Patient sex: F
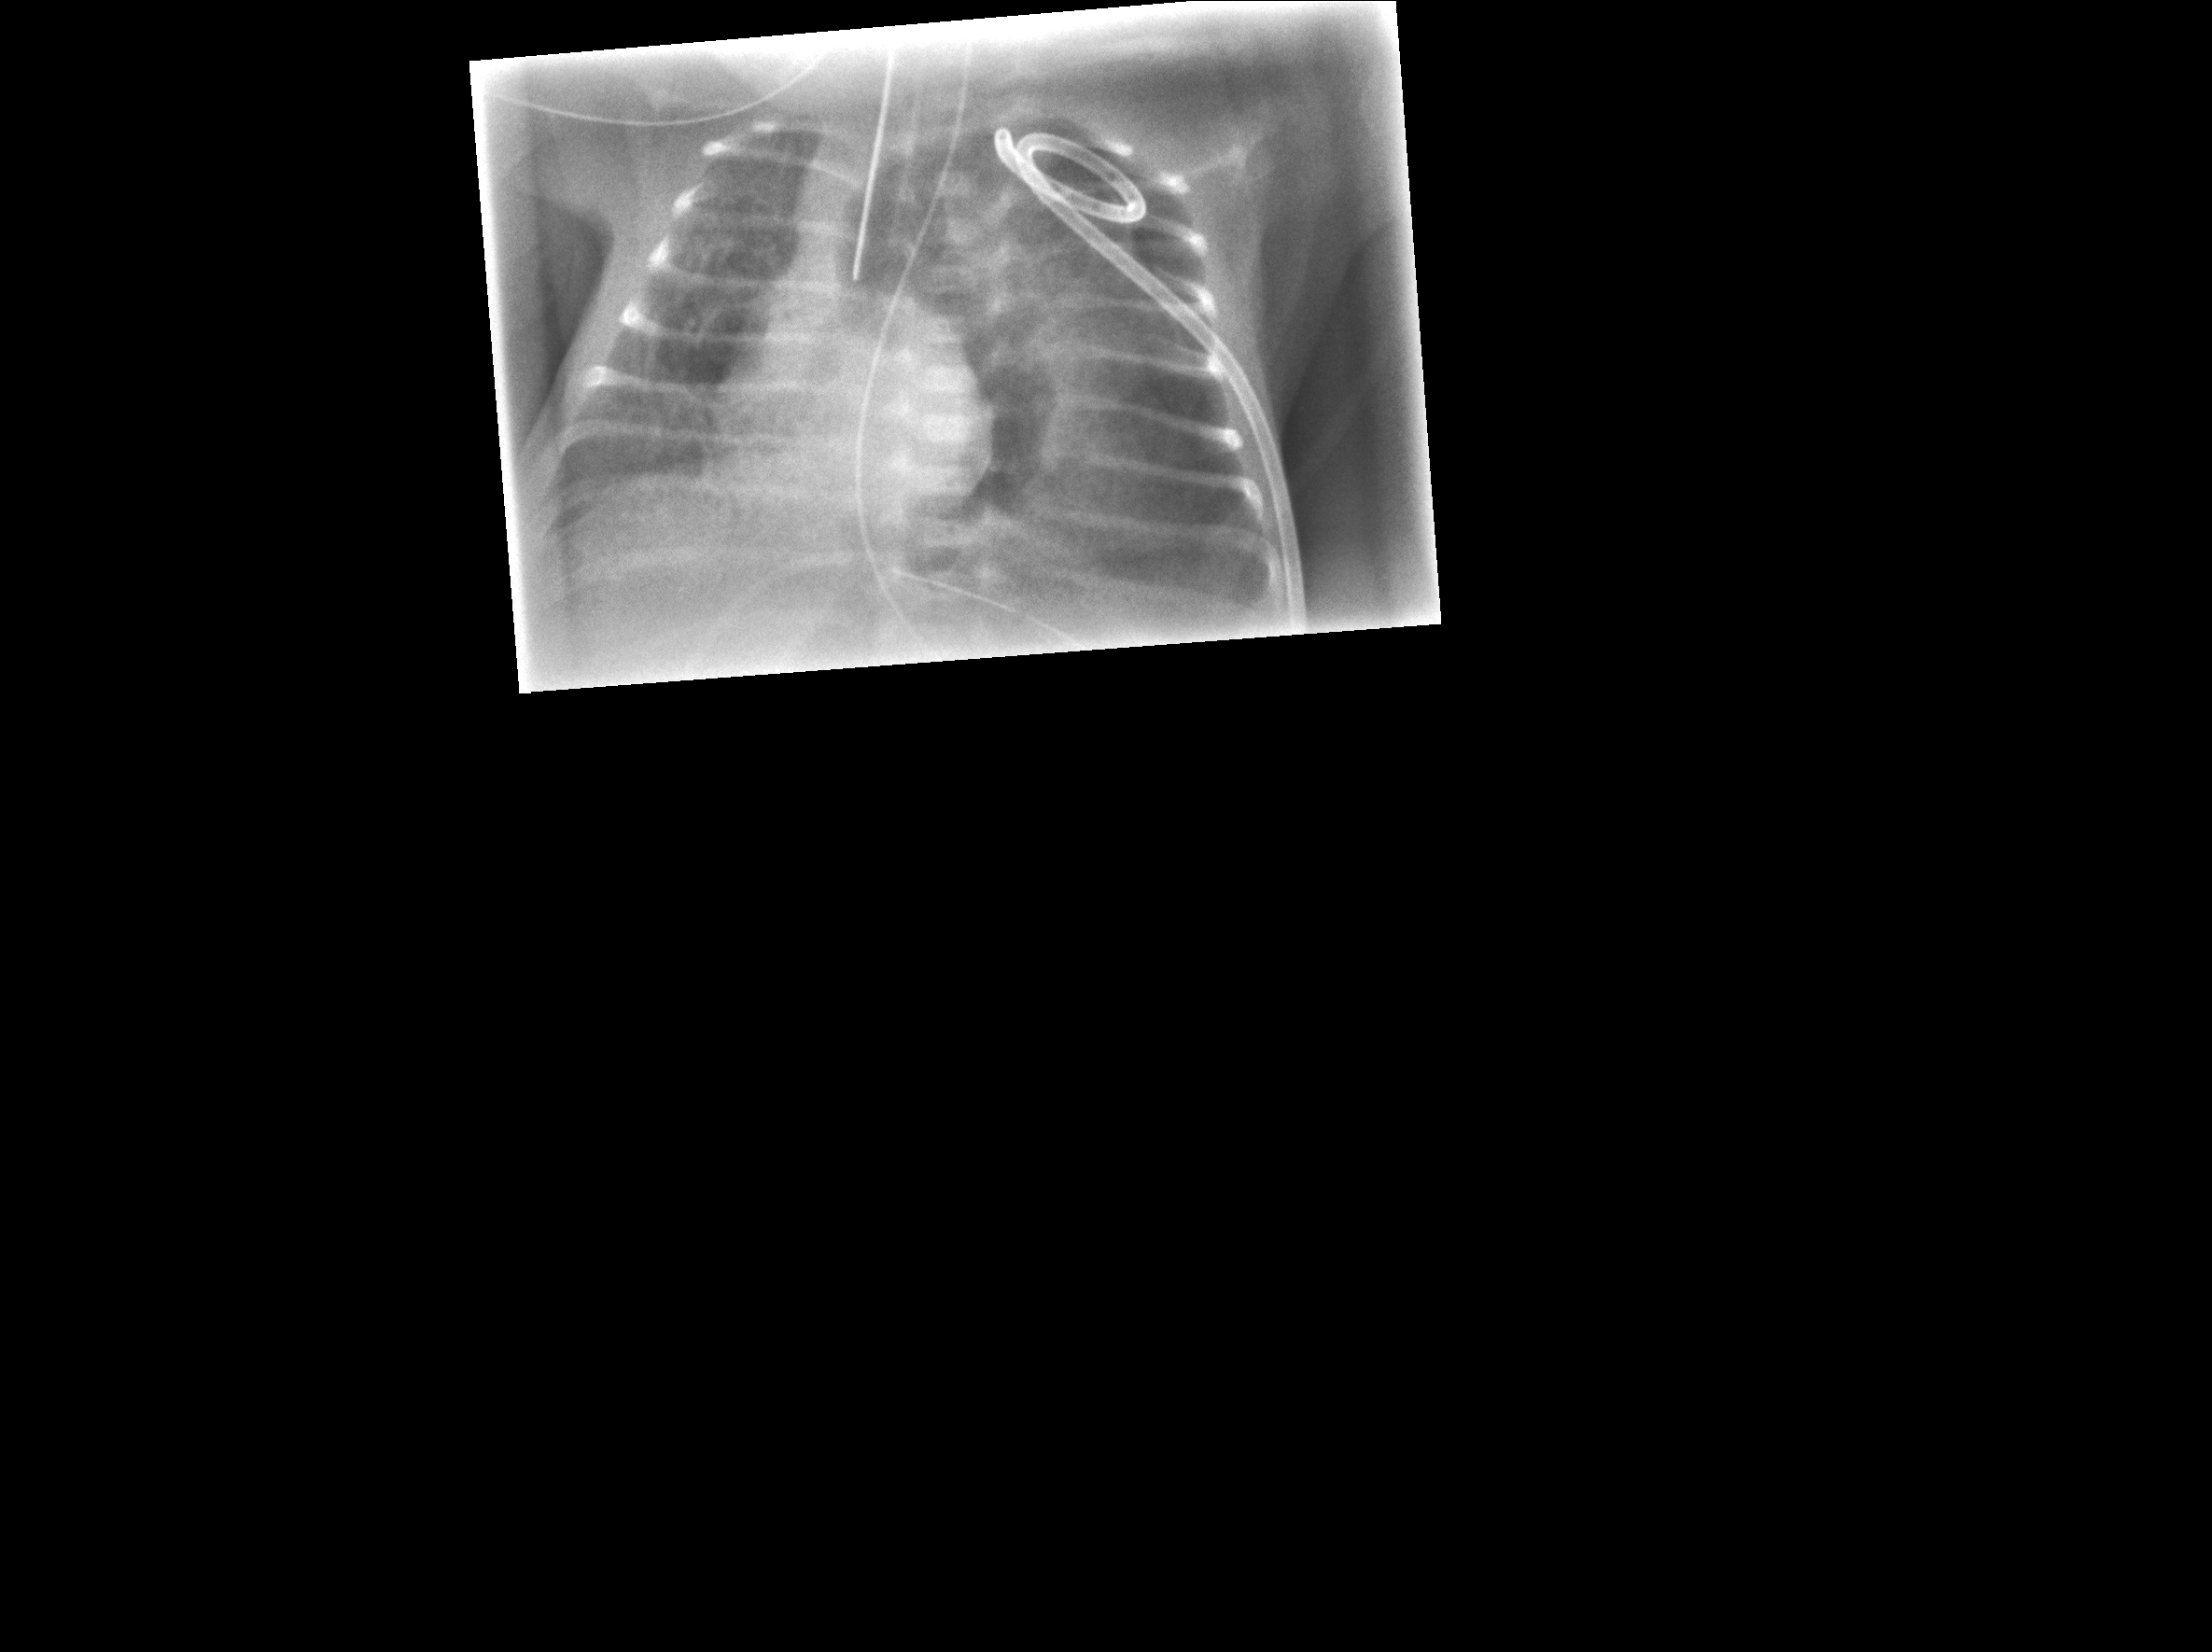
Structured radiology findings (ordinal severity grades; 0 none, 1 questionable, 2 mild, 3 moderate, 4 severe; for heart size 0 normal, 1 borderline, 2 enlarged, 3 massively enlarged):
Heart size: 0
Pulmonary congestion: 0
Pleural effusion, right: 0
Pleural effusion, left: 0
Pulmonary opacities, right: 2
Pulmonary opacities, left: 2
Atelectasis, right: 0
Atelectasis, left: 0